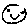
Label: smiley face